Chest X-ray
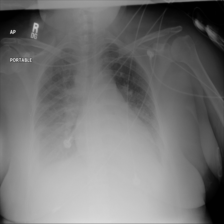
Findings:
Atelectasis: negative
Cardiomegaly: negative
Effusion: negative
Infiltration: negative
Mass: negative
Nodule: negative
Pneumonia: negative
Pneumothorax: negative
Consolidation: negative
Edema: negative
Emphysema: negative
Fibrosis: negative
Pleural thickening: negative
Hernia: negative